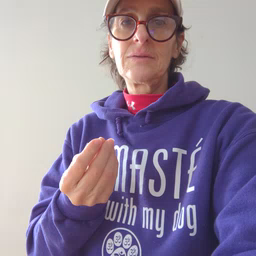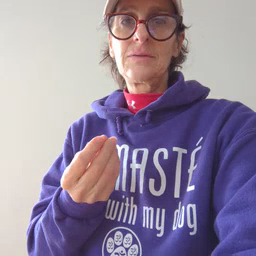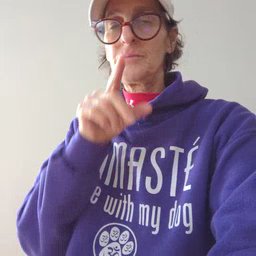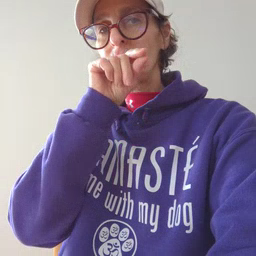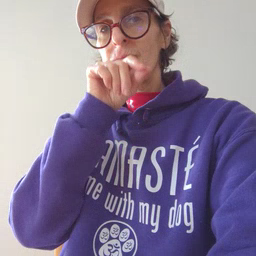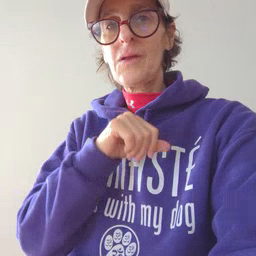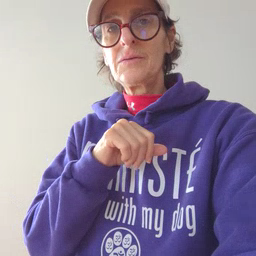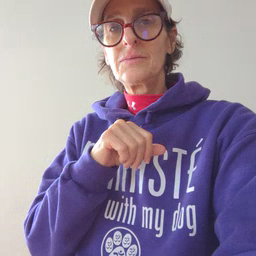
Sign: bird